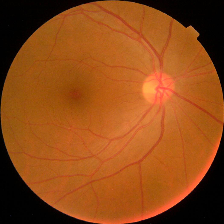
Diabetic retinopathy grade: No DR